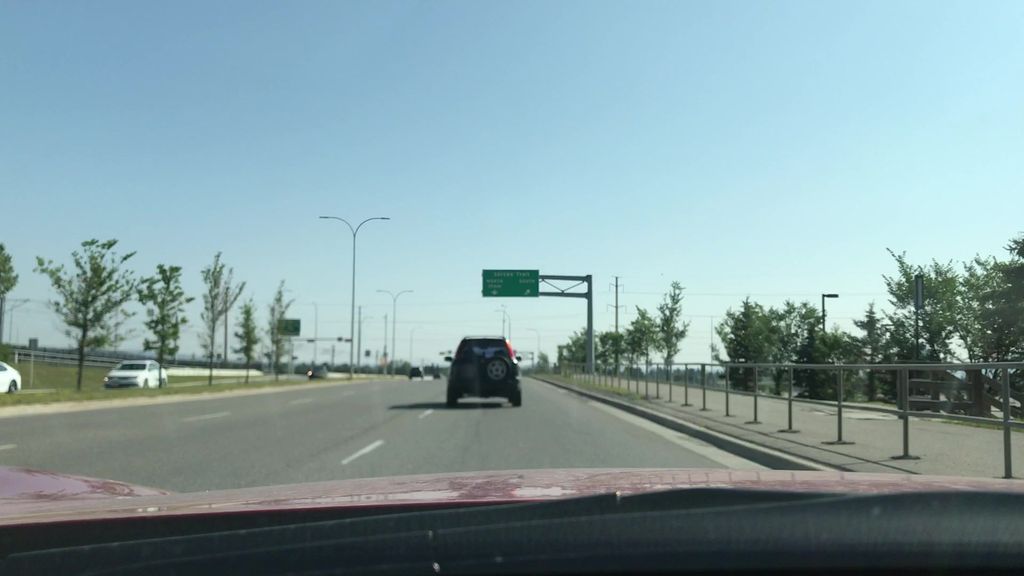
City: calgary